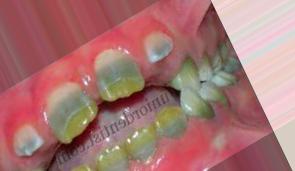
Condition: Tooth Discoloration